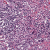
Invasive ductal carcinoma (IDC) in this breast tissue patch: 1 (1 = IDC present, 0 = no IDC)